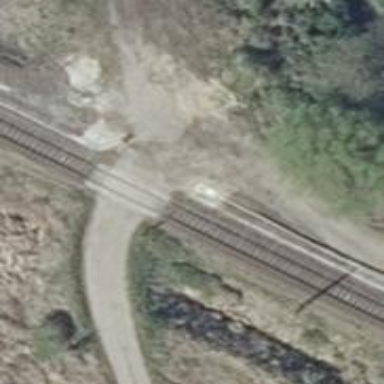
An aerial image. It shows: Compacted grade3 track.